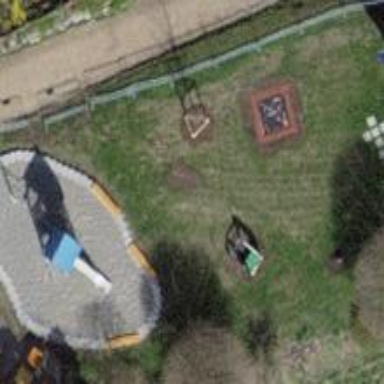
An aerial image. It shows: Playground area for leisure land.